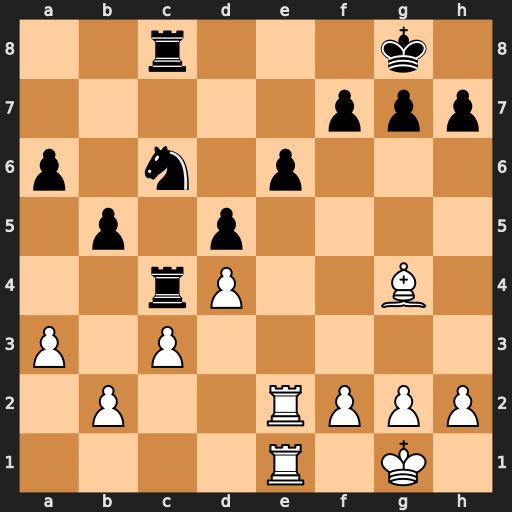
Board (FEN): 2r3k1/5ppp/p1n1p3/1p1p4/2rP2B1/P1P5/1P2RPPP/4R1K1
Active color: w
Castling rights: -
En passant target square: -
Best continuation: Rxe6 fxe6 Bxe6+ Kf8 Bxc8